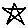
Label: star